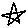
Label: star